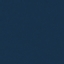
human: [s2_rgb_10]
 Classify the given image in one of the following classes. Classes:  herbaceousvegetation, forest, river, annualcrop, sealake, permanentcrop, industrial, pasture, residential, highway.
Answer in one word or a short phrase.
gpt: SeaLake